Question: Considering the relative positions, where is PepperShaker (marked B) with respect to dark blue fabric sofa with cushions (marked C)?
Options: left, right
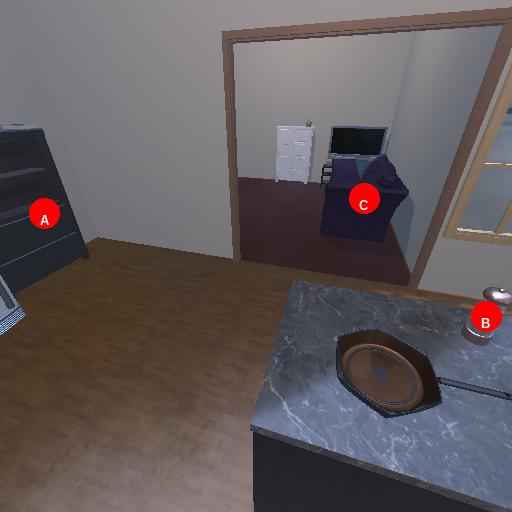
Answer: left